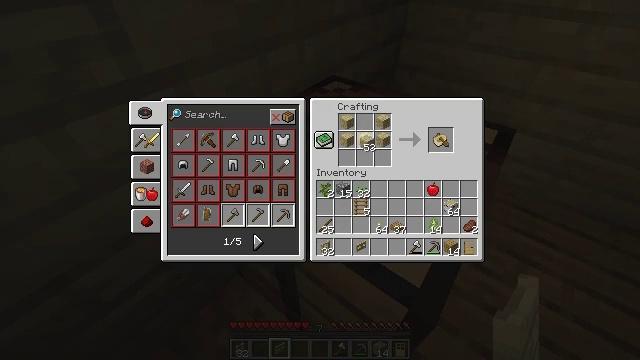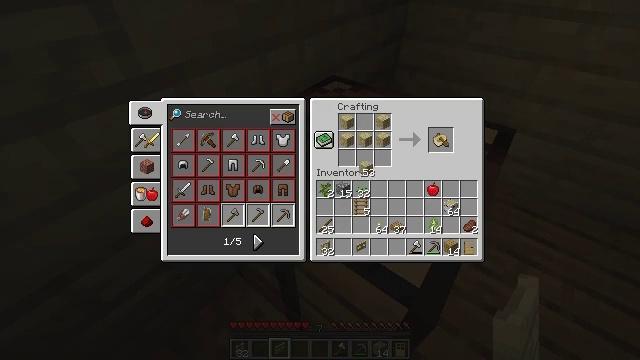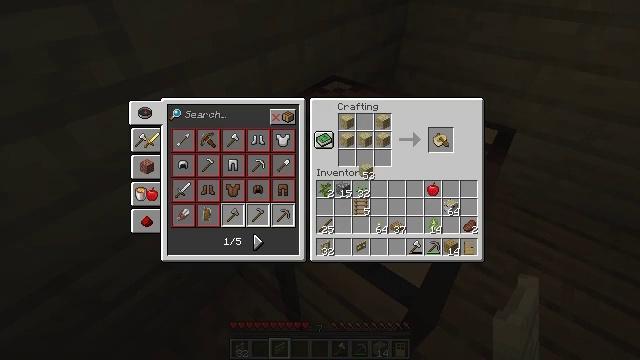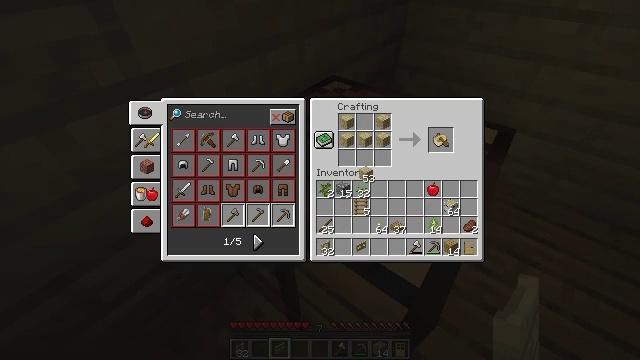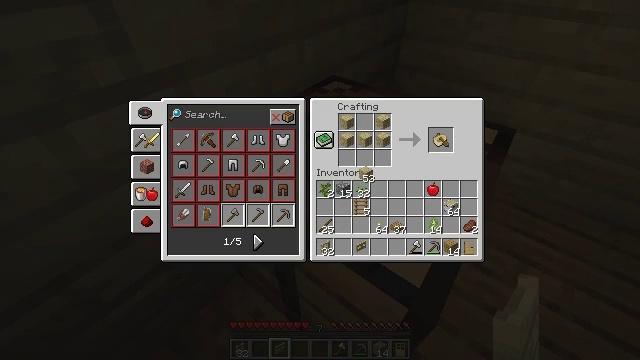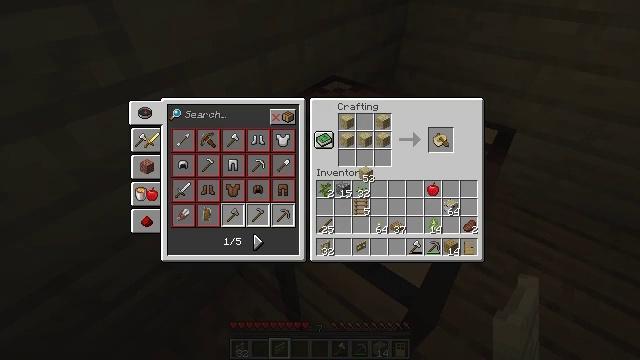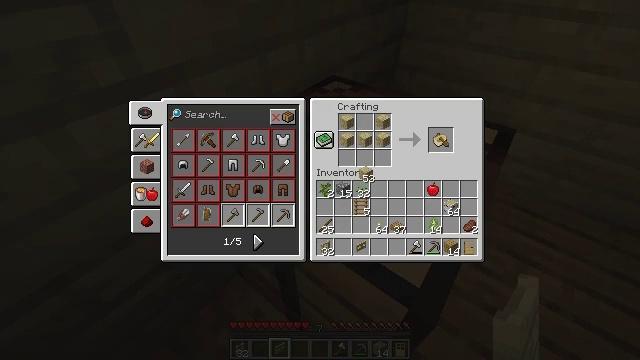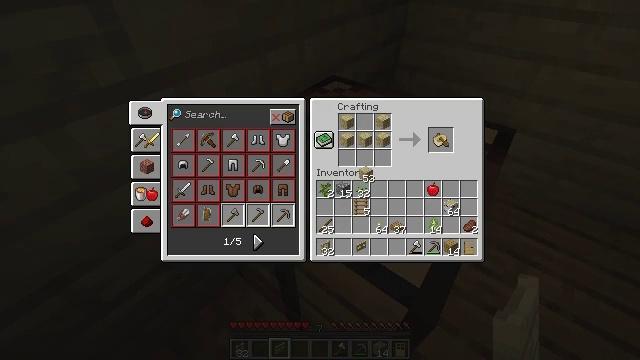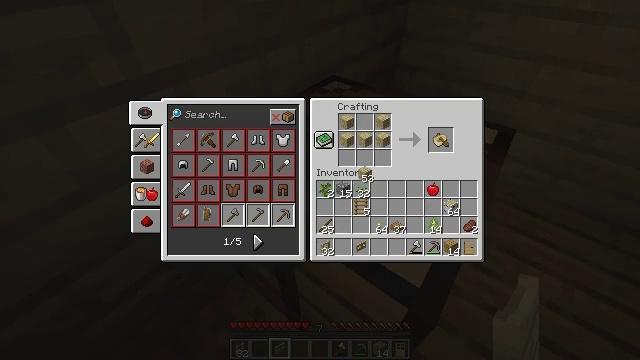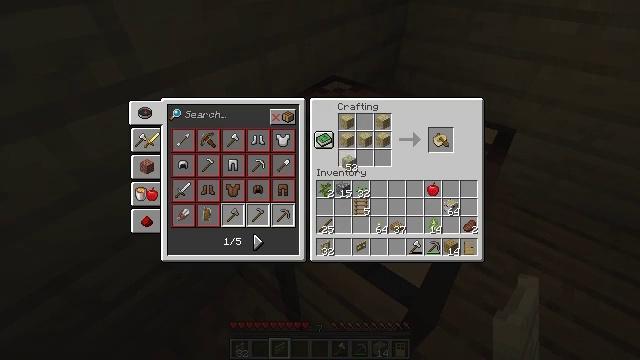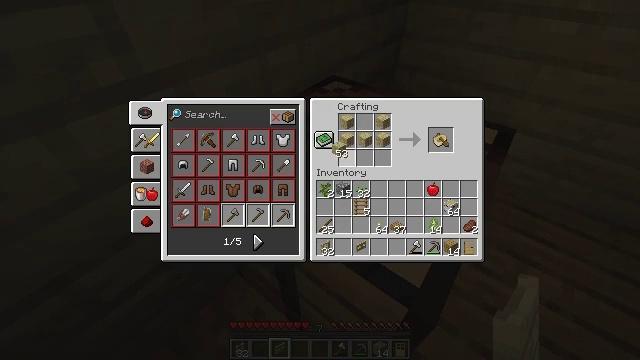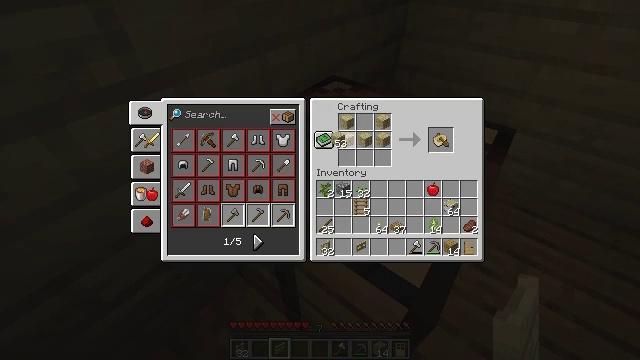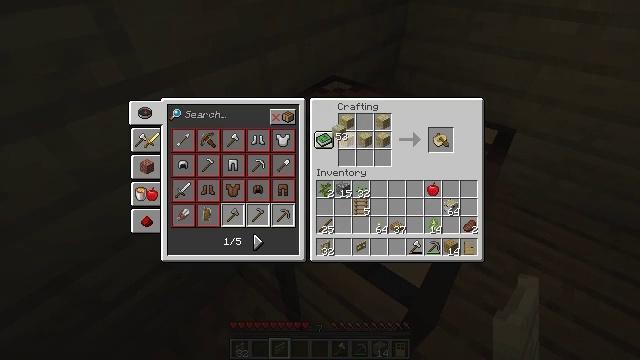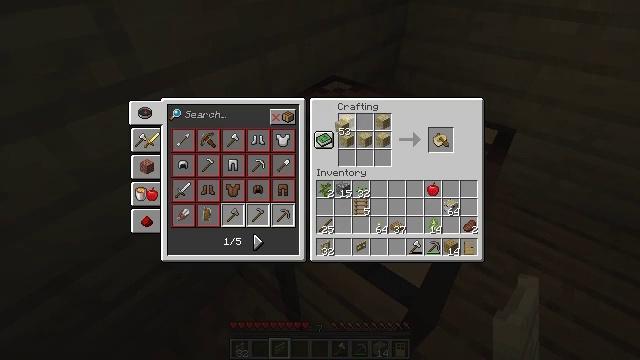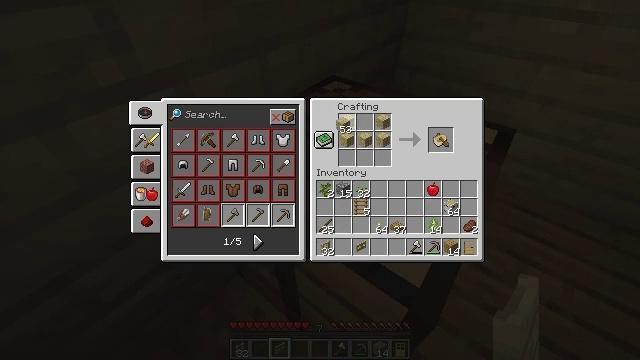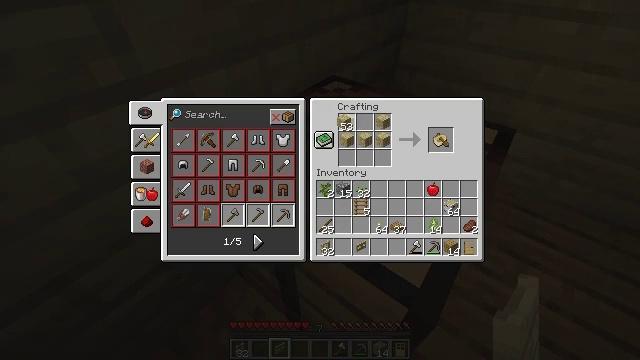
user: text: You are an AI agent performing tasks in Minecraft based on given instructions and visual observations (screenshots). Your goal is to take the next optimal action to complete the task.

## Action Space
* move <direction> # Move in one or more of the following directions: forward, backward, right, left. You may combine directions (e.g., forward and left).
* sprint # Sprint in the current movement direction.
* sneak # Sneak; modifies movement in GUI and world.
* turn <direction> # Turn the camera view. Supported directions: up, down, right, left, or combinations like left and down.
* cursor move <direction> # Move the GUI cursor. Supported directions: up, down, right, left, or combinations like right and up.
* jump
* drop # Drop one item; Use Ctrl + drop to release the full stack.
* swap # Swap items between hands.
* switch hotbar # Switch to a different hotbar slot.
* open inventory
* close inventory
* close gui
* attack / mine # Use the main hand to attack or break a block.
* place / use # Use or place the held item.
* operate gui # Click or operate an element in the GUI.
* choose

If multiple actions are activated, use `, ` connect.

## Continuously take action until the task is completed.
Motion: motion action
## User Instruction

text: Make a birch boat using birch planks.
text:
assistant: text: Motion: cursor move down
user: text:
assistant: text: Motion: no_op
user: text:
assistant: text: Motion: no_op
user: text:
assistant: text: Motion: no_op
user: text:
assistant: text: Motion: no_op
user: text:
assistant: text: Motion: no_op
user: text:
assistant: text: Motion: no_op
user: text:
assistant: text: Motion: no_op
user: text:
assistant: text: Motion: cursor move left and up
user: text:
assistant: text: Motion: cursor move left and up
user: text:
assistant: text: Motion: cursor move up
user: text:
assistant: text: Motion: cursor move up
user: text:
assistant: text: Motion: no_op
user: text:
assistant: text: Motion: no_op
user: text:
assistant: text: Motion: no_op
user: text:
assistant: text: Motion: no_op
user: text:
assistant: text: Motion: no_op
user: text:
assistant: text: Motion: choose
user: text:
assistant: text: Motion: choose
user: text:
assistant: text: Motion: choose
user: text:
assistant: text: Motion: no_op
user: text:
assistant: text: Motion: no_op
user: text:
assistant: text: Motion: no_op
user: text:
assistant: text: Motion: no_op
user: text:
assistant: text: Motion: no_op
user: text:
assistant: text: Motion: no_op
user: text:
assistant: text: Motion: no_op
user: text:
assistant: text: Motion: choose
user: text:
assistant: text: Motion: choose
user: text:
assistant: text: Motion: no_op